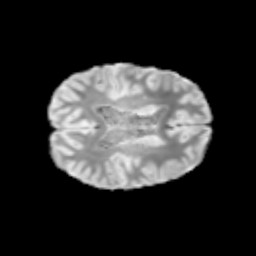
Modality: T2w
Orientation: axial
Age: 10
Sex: male
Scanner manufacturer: siemens
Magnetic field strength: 3 T
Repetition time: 3.8 s
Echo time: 0.07 s